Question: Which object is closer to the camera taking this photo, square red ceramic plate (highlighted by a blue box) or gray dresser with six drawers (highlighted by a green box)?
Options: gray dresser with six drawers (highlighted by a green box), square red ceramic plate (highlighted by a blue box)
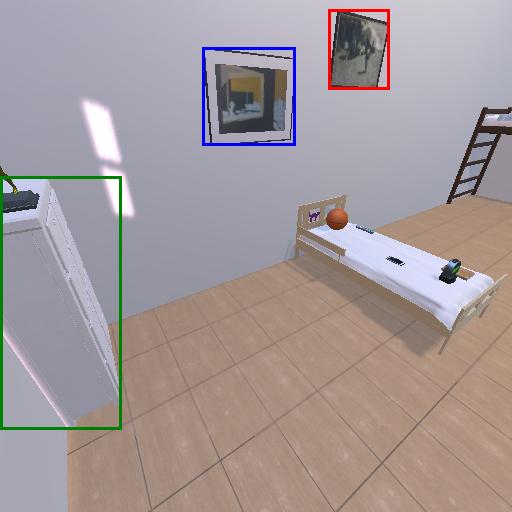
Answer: gray dresser with six drawers (highlighted by a green box)